Question: I've a P1,P2 and P3 vectors and I need to angle. It has to positive.
For instance a = 30, th=270

Have can I calculate P1->P2;a or p1->P3;th ?
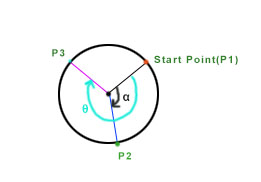
Answer: Related Wikipedia article: <URL>
By calculating the dot product of the two vectors and then dividing by the product of their magnitudes, you get cos(angle). Using acos, you can then extract the angle.